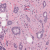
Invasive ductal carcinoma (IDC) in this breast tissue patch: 1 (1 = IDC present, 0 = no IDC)